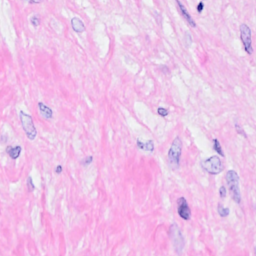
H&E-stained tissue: Breast